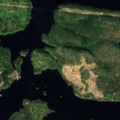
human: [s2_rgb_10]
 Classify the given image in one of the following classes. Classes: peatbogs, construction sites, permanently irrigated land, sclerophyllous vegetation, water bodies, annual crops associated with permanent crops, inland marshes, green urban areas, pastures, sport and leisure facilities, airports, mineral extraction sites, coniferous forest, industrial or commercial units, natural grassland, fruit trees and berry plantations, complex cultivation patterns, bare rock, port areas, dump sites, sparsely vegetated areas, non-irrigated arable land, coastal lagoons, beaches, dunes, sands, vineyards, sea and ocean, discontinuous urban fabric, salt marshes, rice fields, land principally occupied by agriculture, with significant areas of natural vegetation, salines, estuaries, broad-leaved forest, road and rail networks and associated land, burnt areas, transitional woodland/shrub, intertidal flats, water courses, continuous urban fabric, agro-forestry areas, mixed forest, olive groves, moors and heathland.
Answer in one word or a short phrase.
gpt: coniferous forest, water bodies